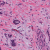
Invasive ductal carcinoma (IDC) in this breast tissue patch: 1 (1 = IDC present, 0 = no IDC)